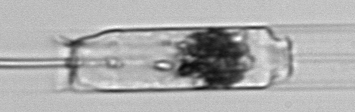
Label: Ditylum_brightwellii